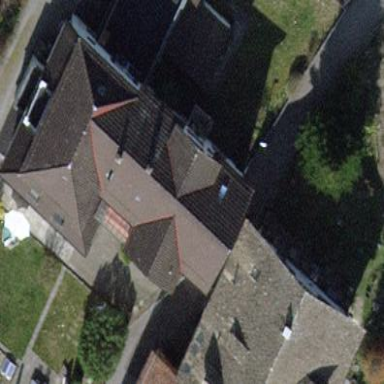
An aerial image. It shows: Terrace building.